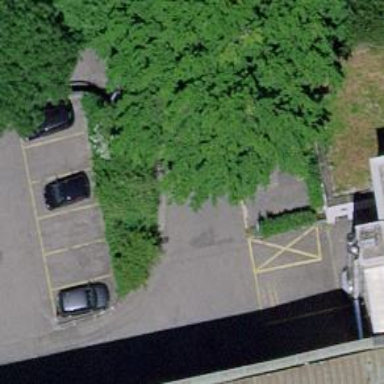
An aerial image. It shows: Retaining wall.